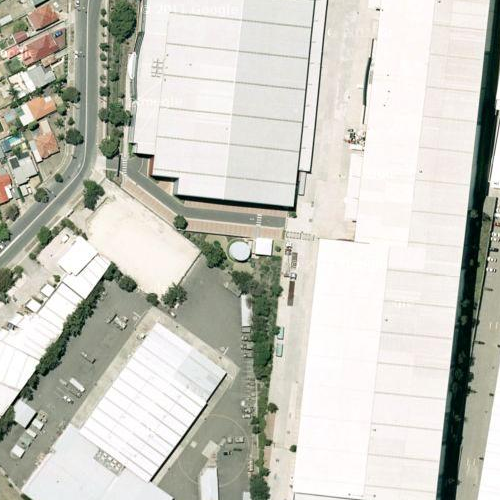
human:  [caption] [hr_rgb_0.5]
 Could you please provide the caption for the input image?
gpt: An industrial area with many white buildings densely arranged while a residential area beside .

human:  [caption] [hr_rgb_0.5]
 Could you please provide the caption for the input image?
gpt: This is an industrial area with many white buildings densely arranged while a residential area beside .

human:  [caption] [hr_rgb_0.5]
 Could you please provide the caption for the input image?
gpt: Many white buildings arranged densely in the industrial area while some houses beside .

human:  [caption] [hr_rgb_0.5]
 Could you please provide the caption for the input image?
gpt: An industrial area with a residential area beside .

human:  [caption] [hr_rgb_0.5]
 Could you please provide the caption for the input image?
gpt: Many white buildings in the industrial area while a residential area beside .